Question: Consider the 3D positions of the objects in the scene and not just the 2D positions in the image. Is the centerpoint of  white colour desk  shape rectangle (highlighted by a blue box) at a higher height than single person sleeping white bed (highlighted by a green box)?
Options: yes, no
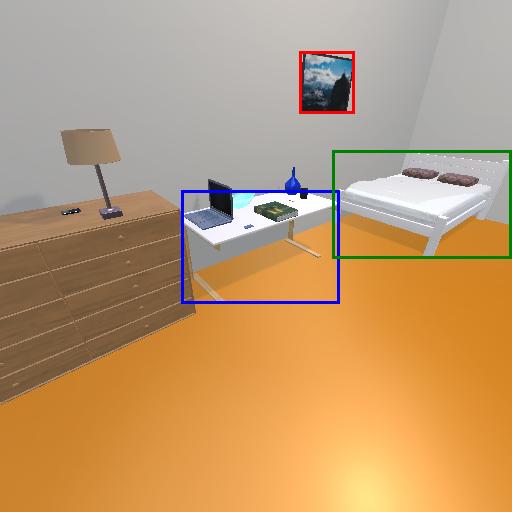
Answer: yes